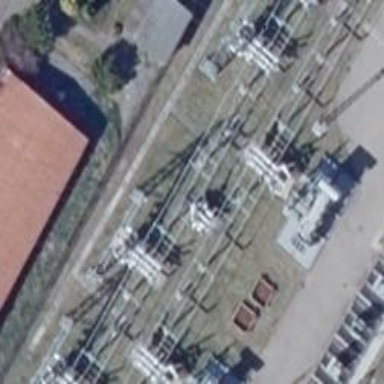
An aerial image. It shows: Power line with 3 cables. The line type is busbar.